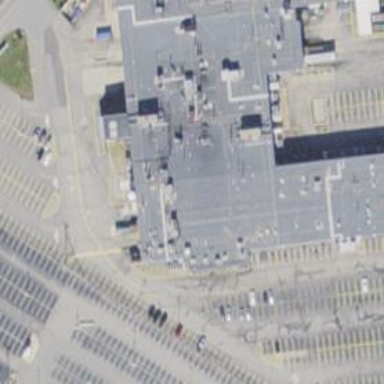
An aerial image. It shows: Parking area.